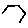
Label: hexagon